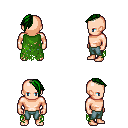
a pixel art fantasy rpg character, male body template, human, light skin, green tattered cape, teal pants, green long mohawk hairstyle, four views (front, back, left, right), 2x2 character sprite sheet, small pixel art, hard edges, no anti-aliasing